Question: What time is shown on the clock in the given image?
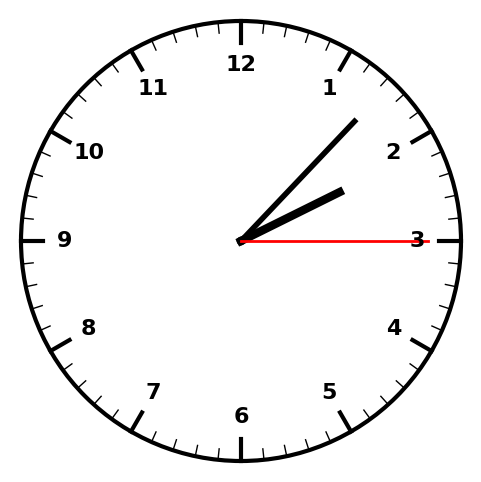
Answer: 02:07:15